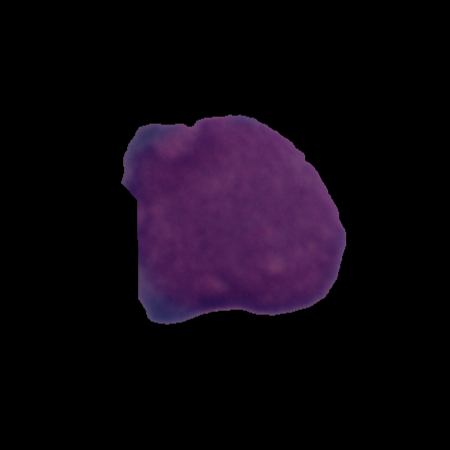
Label: cancer